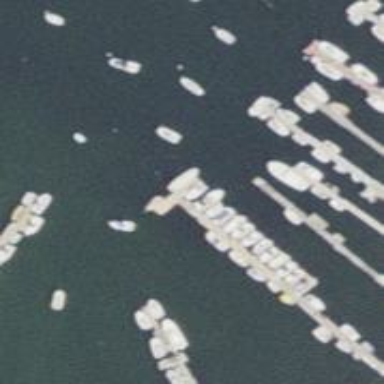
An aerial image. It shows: Man-made pier.